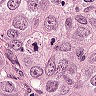
Metastatic tissue present: yes